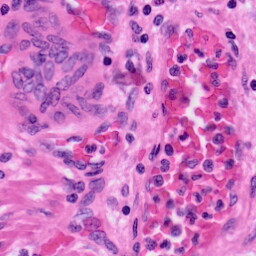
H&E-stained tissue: Prostate